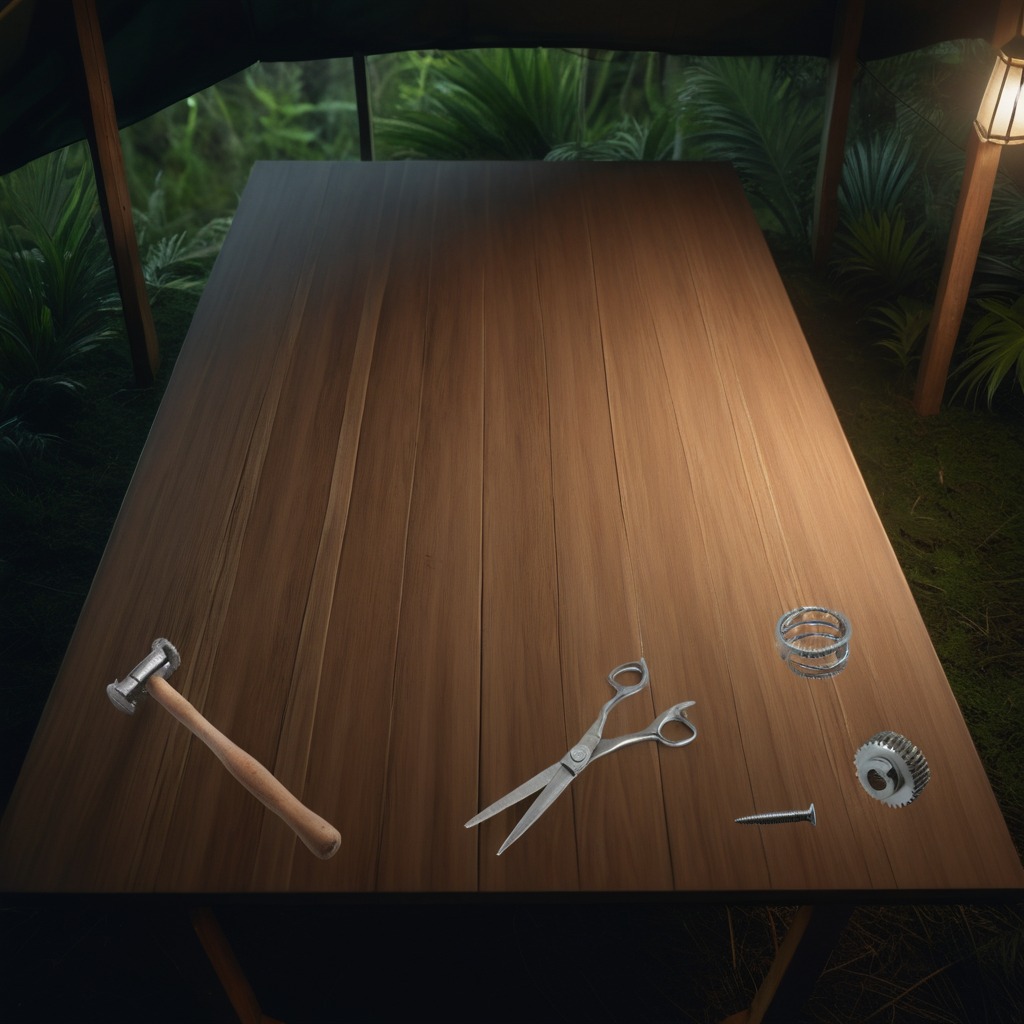
A steel gear with teeth, a metal machine screw, a hammer, a coiled metal spring, and a pair of scissors are lying on a wooden table inside a jungle field workshop tent at night.